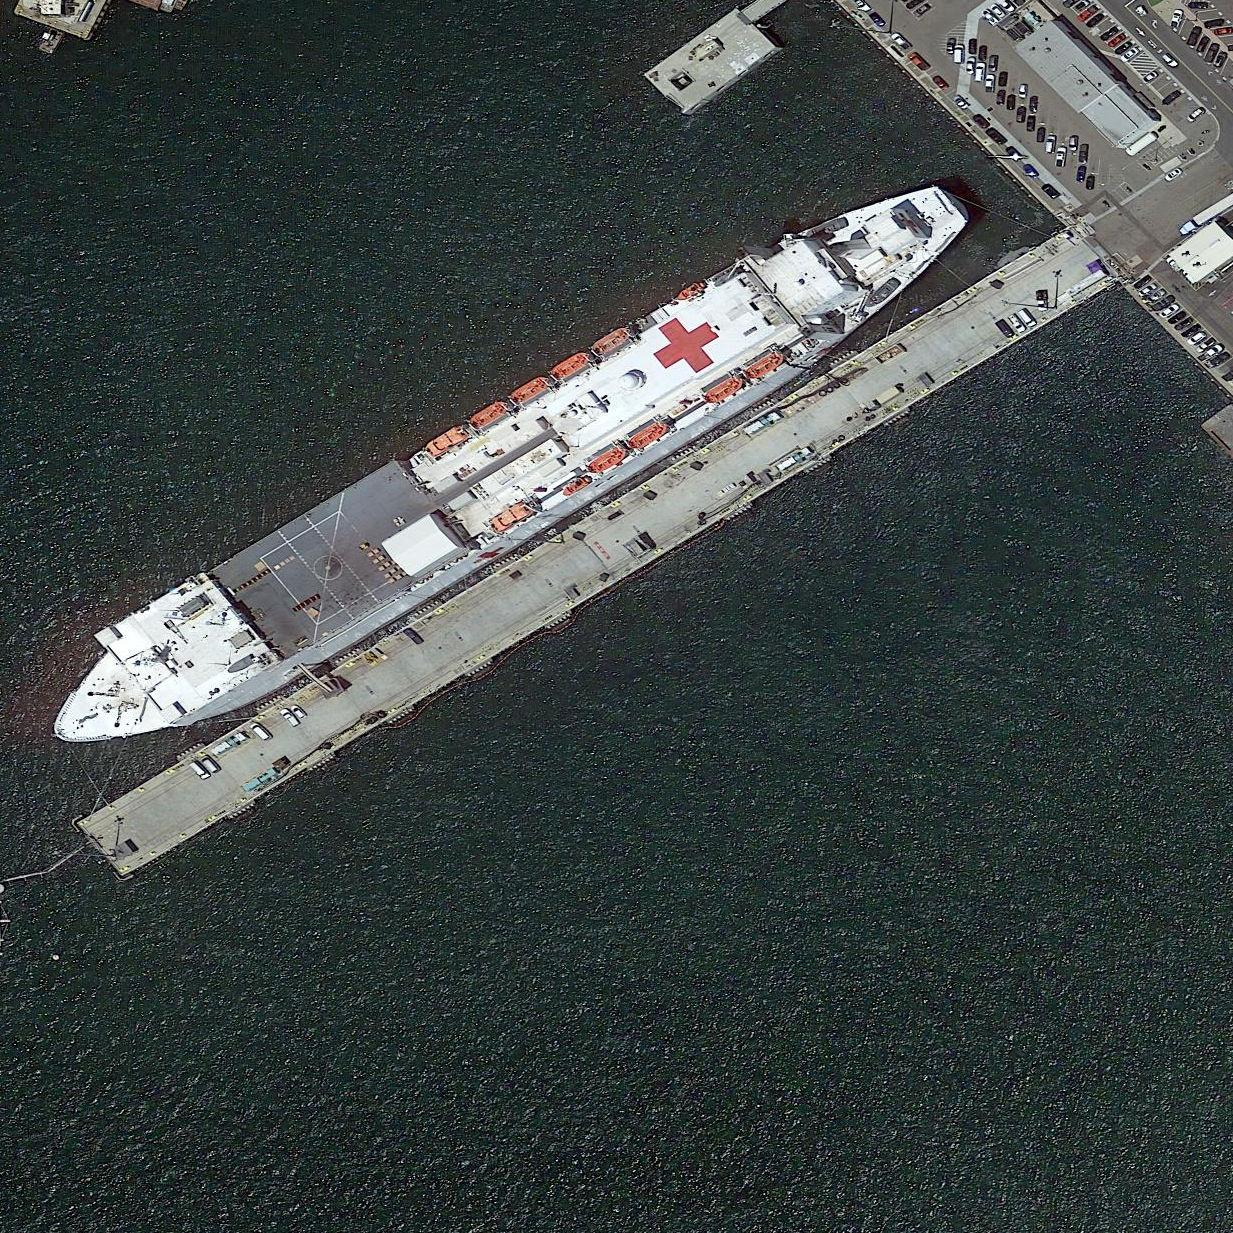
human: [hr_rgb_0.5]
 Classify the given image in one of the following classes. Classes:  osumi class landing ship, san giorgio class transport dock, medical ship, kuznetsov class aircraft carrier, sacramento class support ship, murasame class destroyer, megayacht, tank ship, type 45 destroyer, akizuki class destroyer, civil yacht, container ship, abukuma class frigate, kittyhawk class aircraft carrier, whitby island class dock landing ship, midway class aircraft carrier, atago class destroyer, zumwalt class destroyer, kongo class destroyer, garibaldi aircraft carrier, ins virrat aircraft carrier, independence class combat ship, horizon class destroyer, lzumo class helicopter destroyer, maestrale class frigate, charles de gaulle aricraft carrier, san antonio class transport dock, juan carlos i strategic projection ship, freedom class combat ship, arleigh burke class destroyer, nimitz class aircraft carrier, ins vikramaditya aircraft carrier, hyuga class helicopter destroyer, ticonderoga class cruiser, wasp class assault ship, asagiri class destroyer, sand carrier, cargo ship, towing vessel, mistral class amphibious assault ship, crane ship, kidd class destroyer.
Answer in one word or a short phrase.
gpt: Medical ship